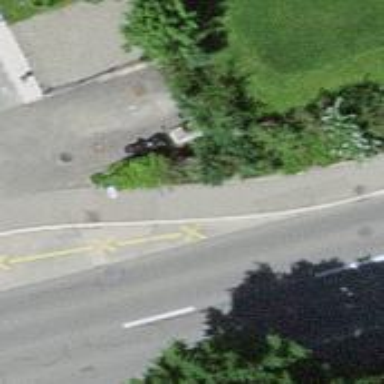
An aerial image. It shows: Power street cabinet.